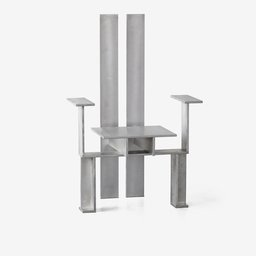
Label: furniture